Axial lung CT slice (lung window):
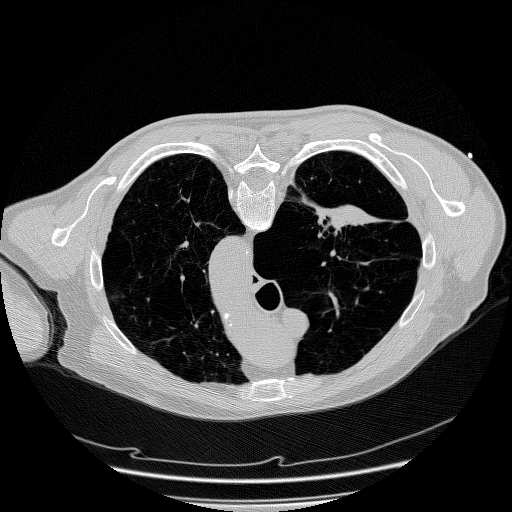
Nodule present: no